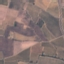
Land use / land cover class: PermanentCrop